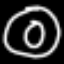
Label: donut